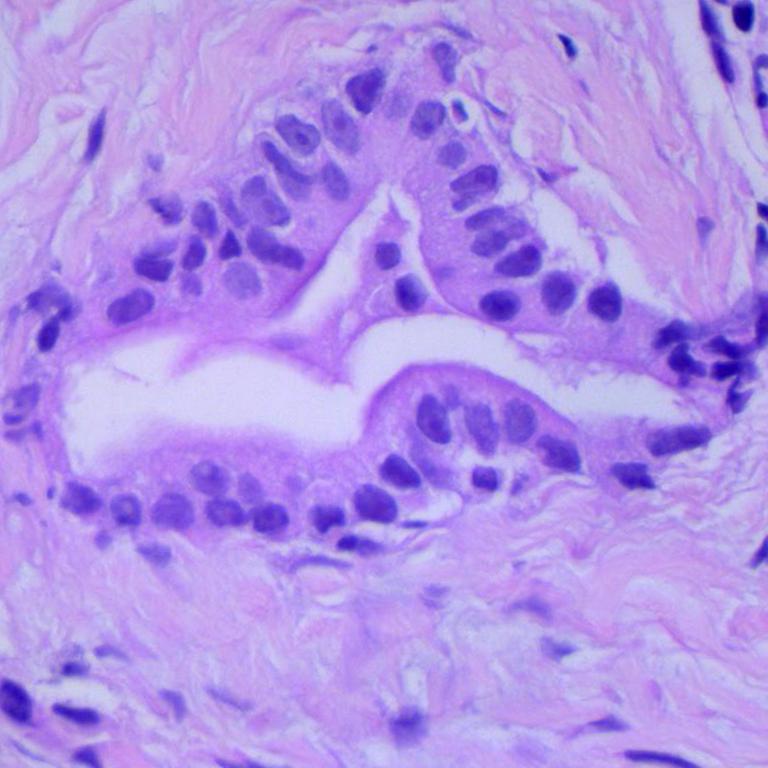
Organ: lung
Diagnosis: adenocarcinomas